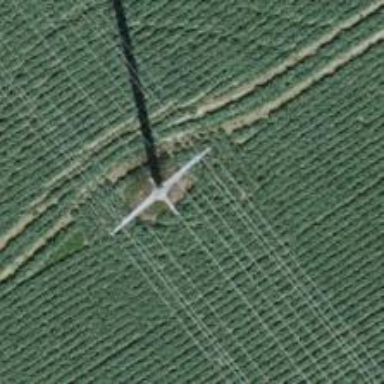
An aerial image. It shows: Power line in the image.